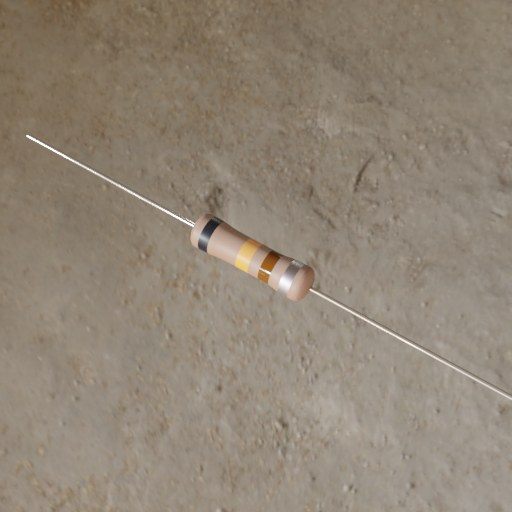
Resistor colour bands (in order): black, orange, brown, silver